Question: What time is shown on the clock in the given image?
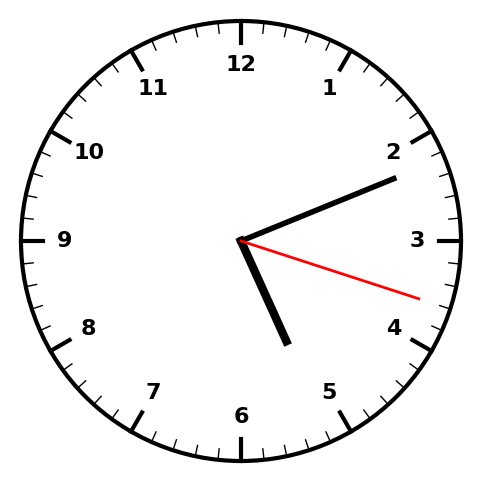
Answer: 05:11:18